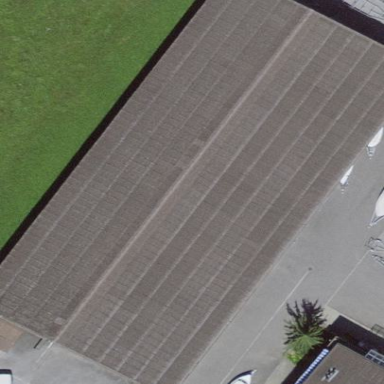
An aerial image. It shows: Warehouse.